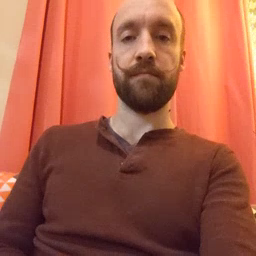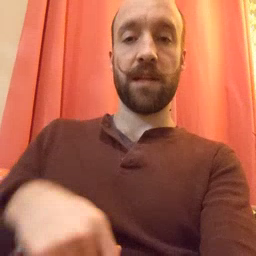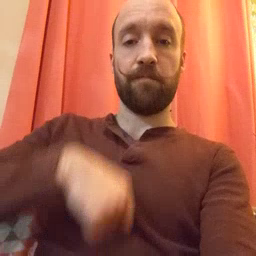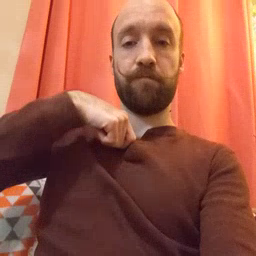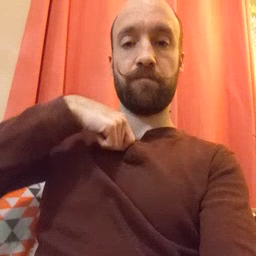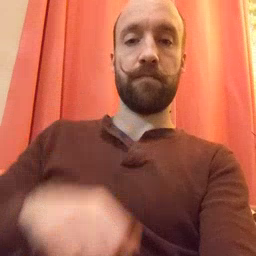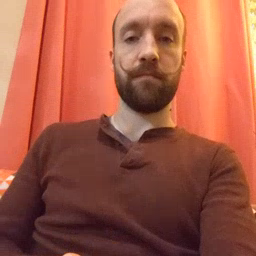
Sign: zipper